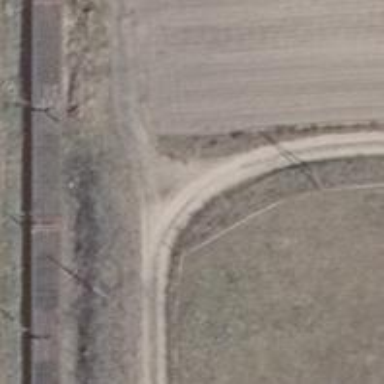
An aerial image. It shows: Track with sand surface of grade3 quality.